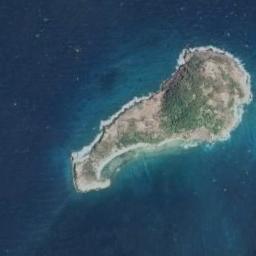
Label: island